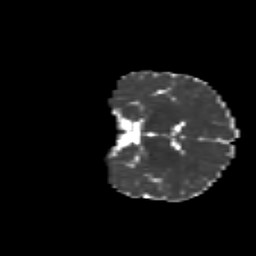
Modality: MD
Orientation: coronal
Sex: male
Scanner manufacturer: siemens
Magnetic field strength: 3 T
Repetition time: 5 s
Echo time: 0.071 s